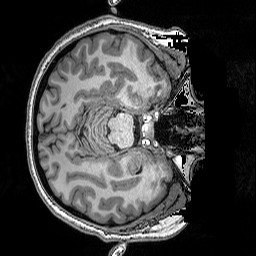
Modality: T1w
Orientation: axial
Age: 25
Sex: female